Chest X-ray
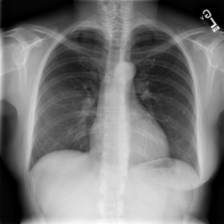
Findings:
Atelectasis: negative
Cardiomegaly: negative
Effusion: negative
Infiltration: negative
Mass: negative
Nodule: negative
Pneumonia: negative
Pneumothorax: negative
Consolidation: negative
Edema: negative
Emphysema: negative
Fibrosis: negative
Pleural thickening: negative
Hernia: negative